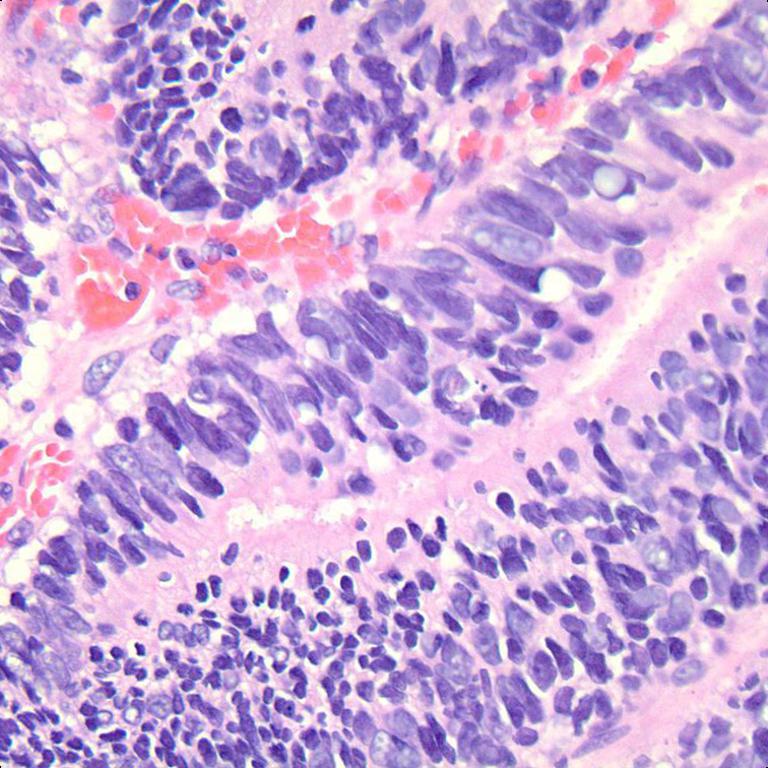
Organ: colon
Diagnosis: adenocarcinomas